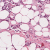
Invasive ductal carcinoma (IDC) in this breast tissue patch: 0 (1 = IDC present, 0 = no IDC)